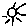
Label: sun